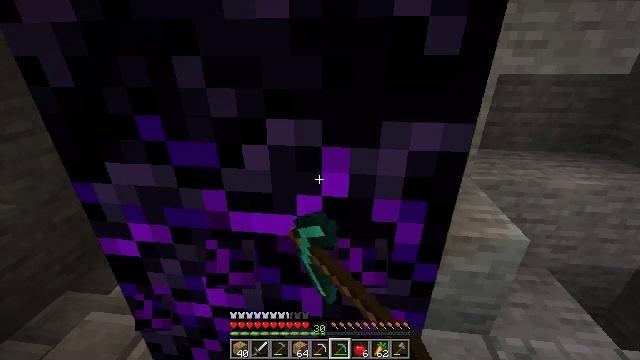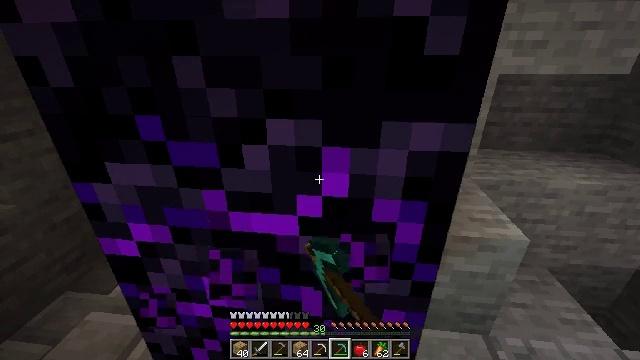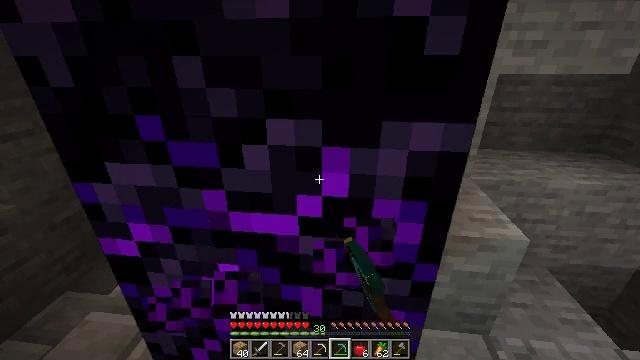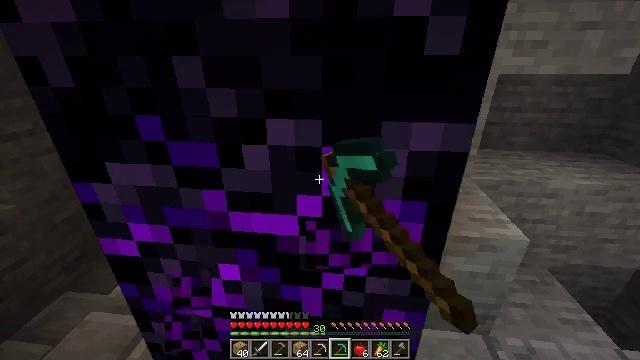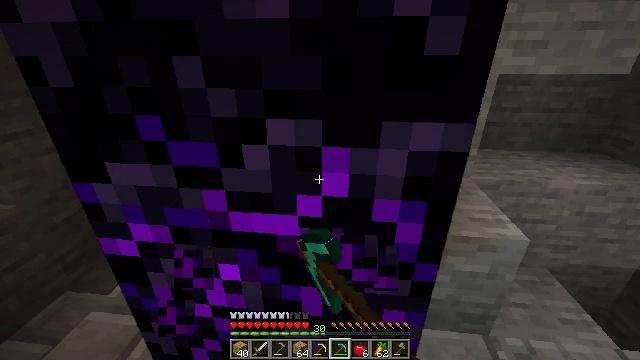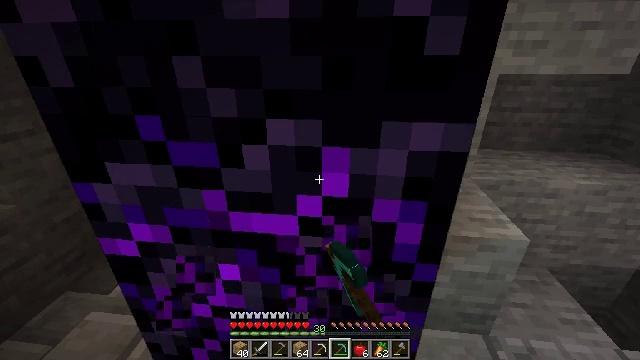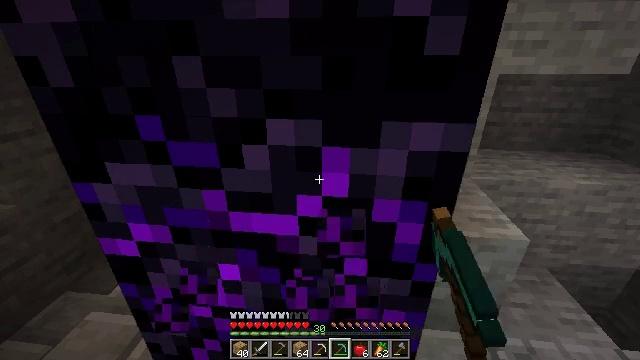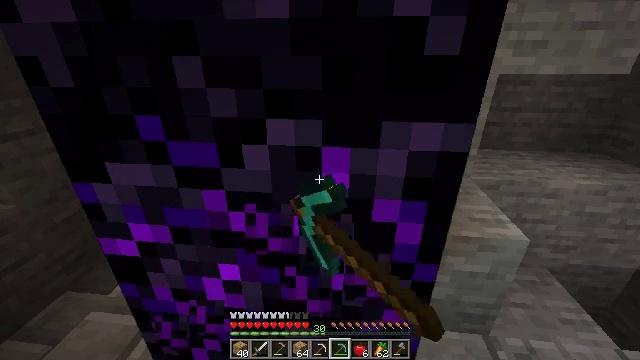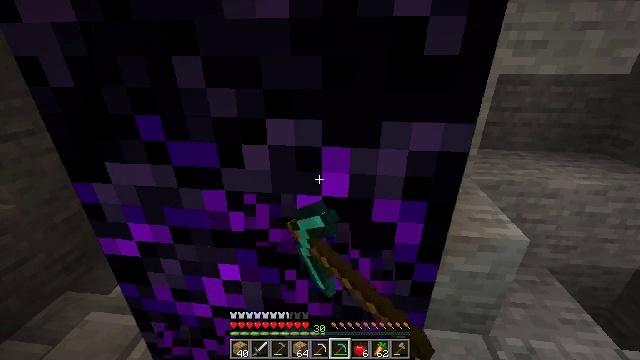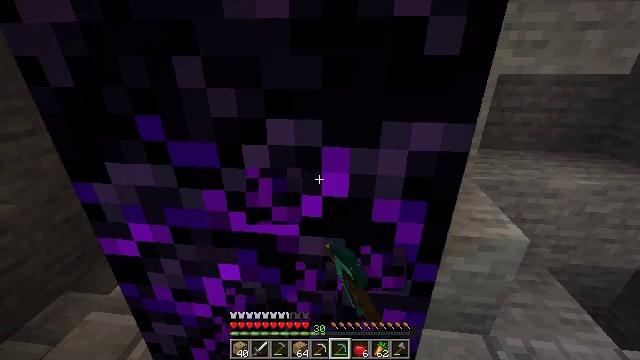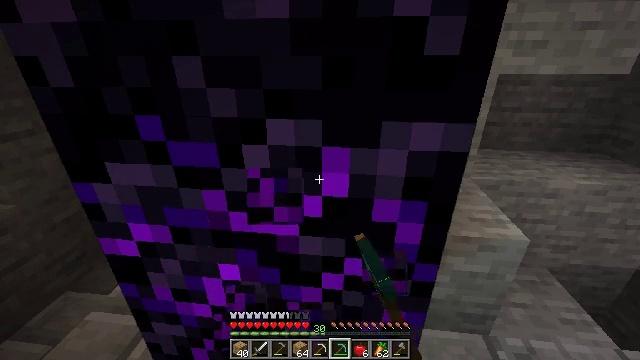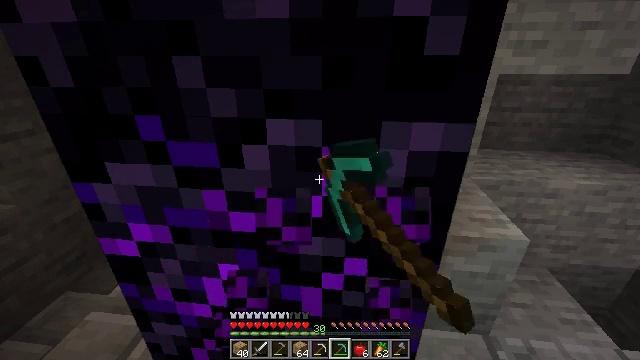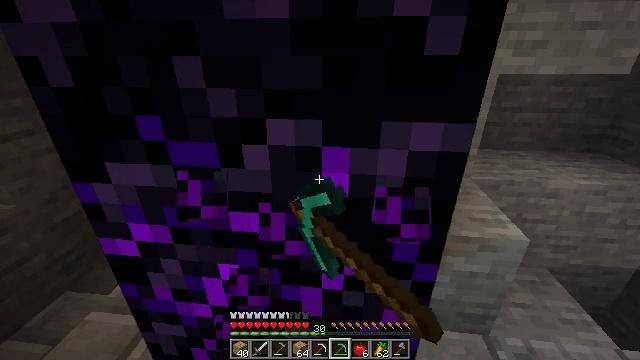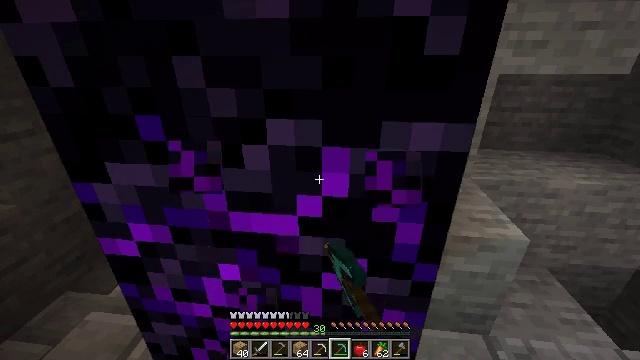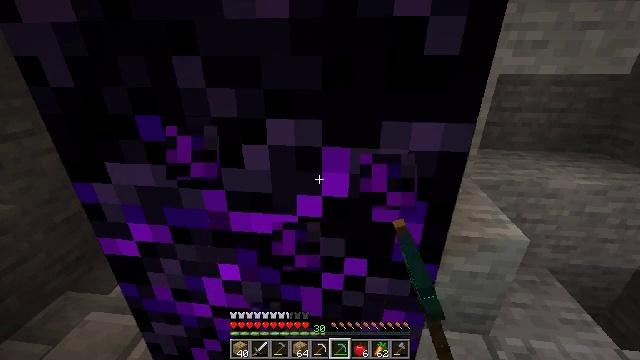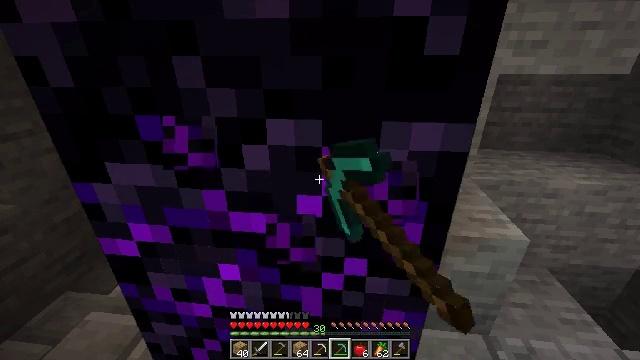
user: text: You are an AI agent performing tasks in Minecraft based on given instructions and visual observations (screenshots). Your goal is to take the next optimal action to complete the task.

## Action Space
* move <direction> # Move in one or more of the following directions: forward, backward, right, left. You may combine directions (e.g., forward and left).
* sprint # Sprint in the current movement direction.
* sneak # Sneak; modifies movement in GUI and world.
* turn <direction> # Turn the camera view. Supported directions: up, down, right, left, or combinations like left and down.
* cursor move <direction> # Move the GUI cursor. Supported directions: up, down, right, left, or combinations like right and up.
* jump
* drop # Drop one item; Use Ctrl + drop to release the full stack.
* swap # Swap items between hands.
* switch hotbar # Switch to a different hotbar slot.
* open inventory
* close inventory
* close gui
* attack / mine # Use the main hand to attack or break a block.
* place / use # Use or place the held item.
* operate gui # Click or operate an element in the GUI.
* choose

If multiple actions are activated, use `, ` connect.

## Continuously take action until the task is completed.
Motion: motion action
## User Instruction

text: Mine the crying obsidian block.
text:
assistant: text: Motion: attack / mine
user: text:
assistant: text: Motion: attack / mine
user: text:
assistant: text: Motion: attack / mine
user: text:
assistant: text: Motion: attack / mine
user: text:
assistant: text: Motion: attack / mine
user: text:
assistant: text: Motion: attack / mine
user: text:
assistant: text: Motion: attack / mine
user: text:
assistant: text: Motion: attack / mine
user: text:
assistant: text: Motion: attack / mine
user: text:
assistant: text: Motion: attack / mine
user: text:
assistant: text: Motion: attack / mine
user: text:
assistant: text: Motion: attack / mine
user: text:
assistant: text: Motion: attack / mine
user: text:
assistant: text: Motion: attack / mine
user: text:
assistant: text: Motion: attack / mine
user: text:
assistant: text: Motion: attack / mine
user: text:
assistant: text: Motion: attack / mine
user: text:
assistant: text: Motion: attack / mine
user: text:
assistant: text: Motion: attack / mine
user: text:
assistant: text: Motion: attack / mine
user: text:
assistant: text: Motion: attack / mine
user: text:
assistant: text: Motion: attack / mine
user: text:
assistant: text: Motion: attack / mine
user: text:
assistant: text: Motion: attack / mine
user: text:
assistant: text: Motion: attack / mine
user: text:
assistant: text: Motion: attack / mine
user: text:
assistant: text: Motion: attack / mine
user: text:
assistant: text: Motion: attack / mine
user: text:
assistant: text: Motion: attack / mine
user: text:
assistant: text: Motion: attack / mine